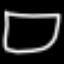
Label: square